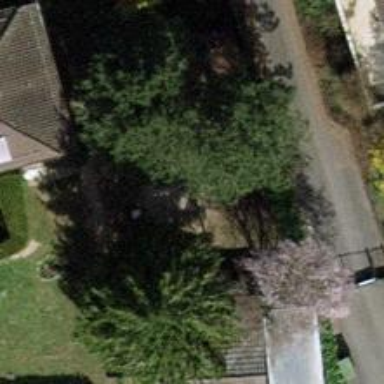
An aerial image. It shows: Evergreen needle-leaved tree.